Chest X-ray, AP view. Patient: 56 years old, sex F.
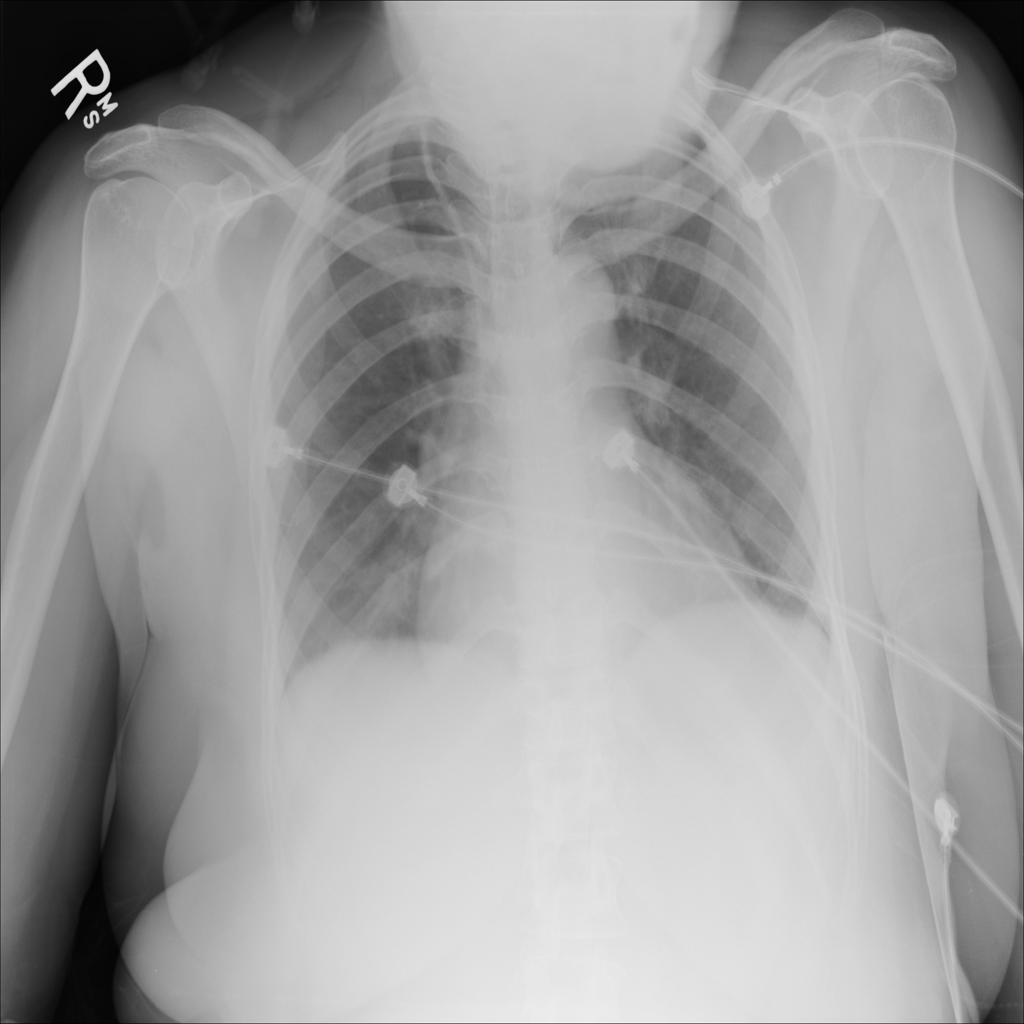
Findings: No Finding